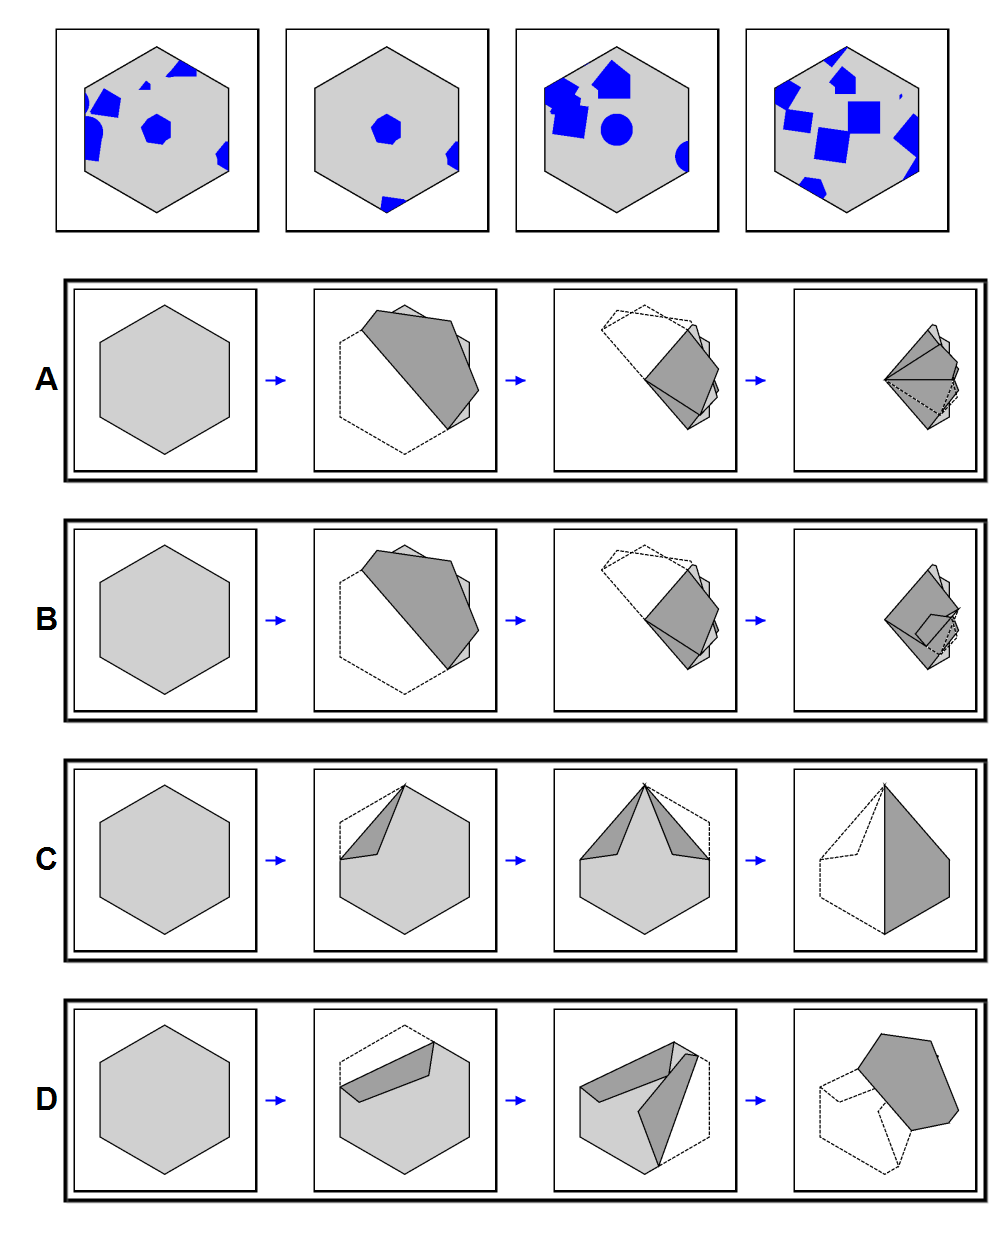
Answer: D